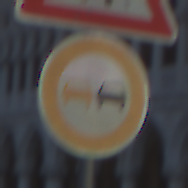
Verkehrszeichen: Ueberholverbot
Zusatzzeichen oben: EinseitigVerengteFahrbahnLinks
Umgebung: Outdoor, Urban
Tageszeit: Dawn
Wetter: Clear
Licht: Natural
Jahreszeit: NotSpecified
Kontrast: LowContrast